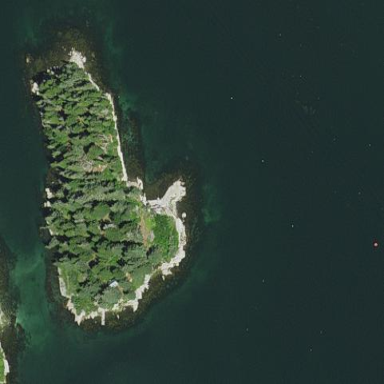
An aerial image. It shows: Islet located along the natural coastline.